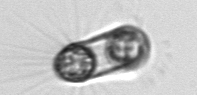
Label: Corethron_hystrix